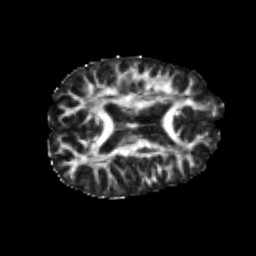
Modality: FA
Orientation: axial
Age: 22
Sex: male
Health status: healthy
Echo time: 0.074 s